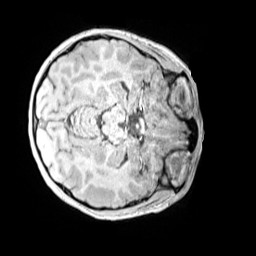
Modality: MP2RAGE
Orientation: axial
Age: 9
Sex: female
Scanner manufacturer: siemens
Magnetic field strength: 3 T
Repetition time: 4 s
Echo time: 0.00299 s